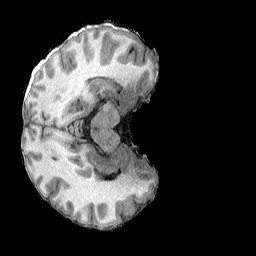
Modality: T1w
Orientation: axial
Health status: ill